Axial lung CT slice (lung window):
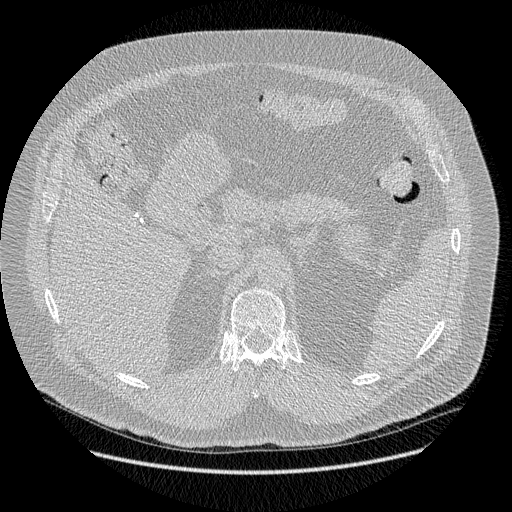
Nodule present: no